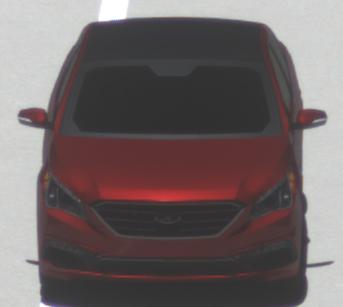
Make: Hyundai
Model: Sonata
Detailed model: Gen. 7
Model produced from: 2015
Model produced until: 2017
Doors: 4
Color: red
Road condition: dry road
Daytime: midday
Contrast: high contrast